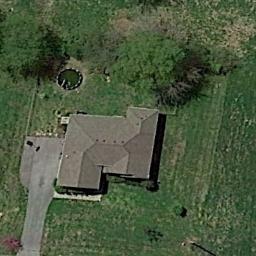
Label: residential